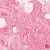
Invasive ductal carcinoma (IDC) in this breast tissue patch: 0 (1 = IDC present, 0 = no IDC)